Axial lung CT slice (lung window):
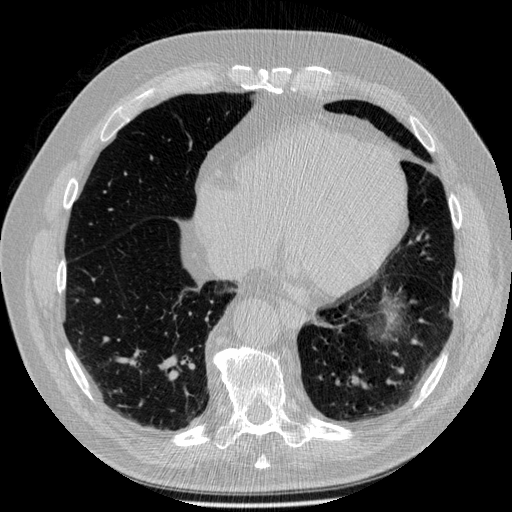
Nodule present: no